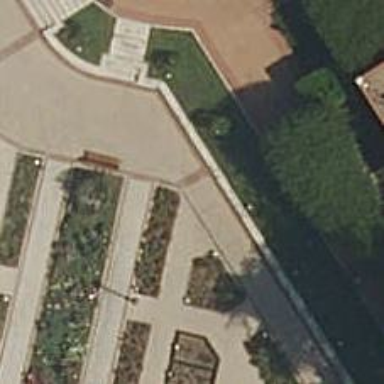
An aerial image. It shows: Pedestrian road with paving stones.